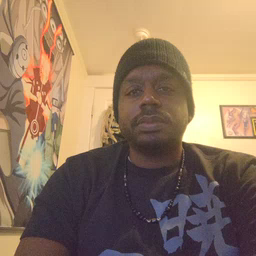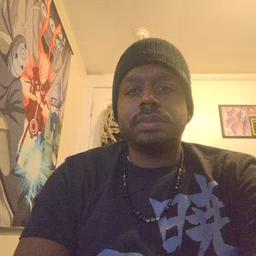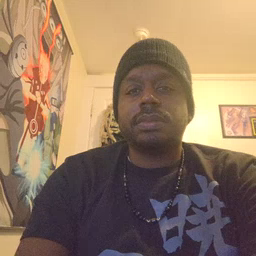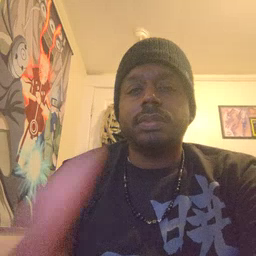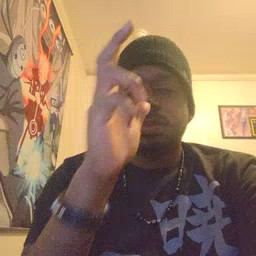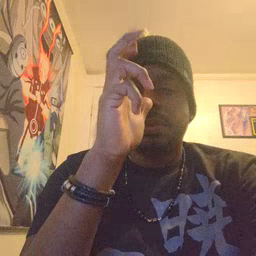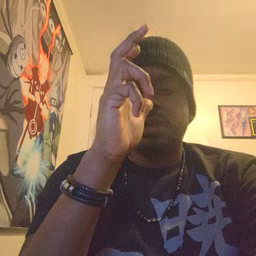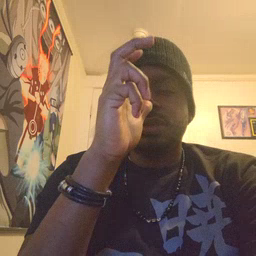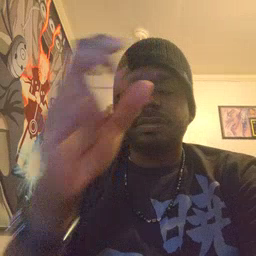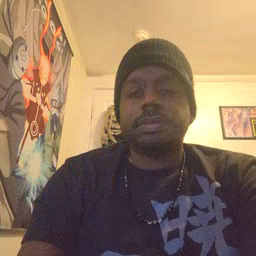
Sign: bug